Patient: sex M, age 70
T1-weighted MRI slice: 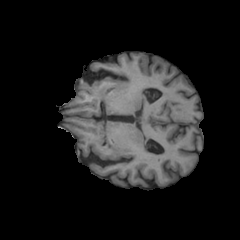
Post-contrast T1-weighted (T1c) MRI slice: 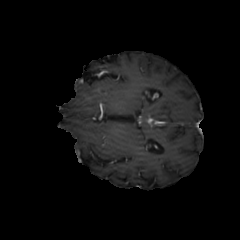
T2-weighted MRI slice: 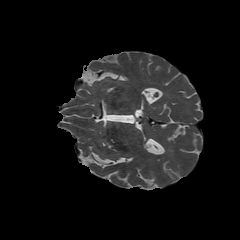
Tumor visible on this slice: no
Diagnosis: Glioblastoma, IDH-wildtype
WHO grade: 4